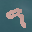
Label: 9